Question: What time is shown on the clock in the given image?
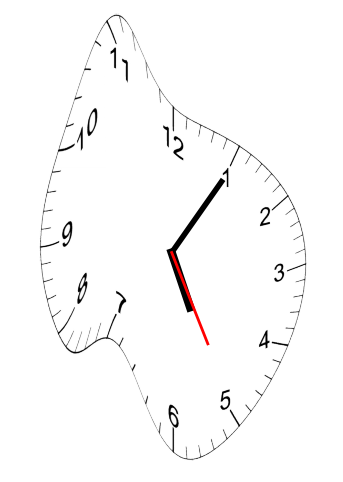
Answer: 05:05:25